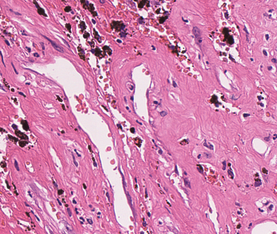
Tumor epithelial tissue: no
Tumor-associated stroma tissue: yes
Normal tissue: no